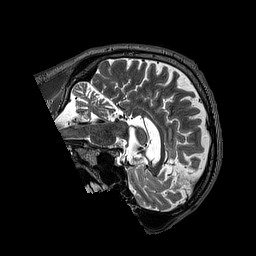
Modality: T2w
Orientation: sagittal
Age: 58
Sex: male
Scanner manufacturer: siemens
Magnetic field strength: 3 T
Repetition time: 3.2 s
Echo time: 0.567 s